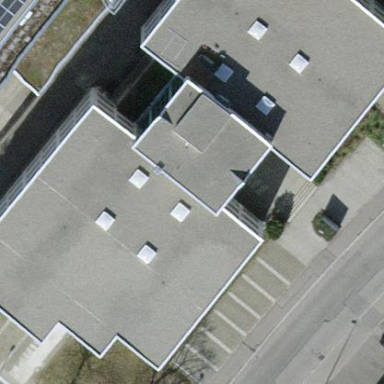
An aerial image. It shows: Industrial building.